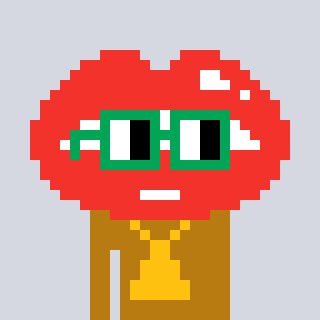
a pixel art character with square green glasses, a lips-shaped head and a gold-colored body on a cool background